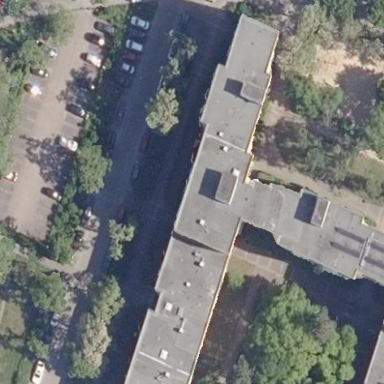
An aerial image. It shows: Apartment building with flat roof.